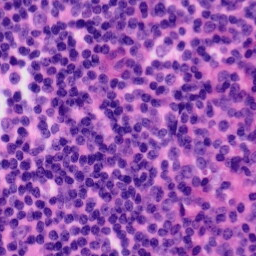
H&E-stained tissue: Tonsil